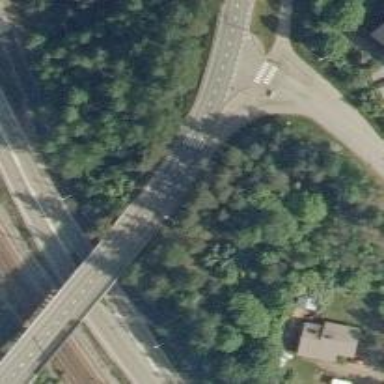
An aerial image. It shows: Asphalt cycle track.